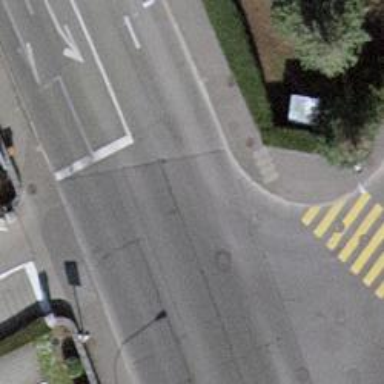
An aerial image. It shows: Road with traffic signals.